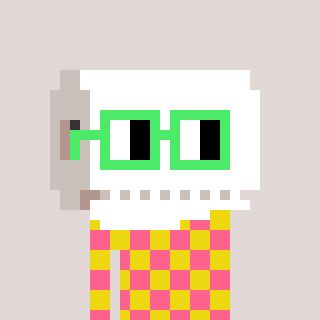
a pixel art character with square light green glasses, a toiletpaper-full-shaped head and a yellow-colored body on a warm background